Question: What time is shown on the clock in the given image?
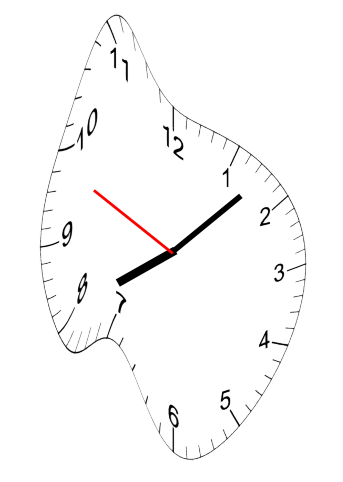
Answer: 08:07:49